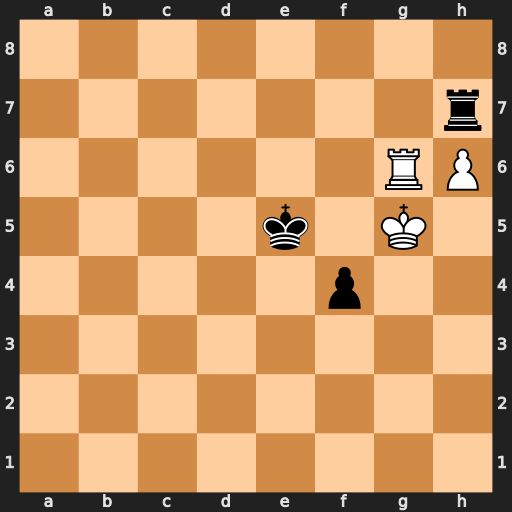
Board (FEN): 8/7r/6RP/4k1K1/5p2/8/8/8
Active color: w
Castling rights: -
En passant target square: -
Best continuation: Rf6 Rh8 Rf5+ Ke4 Rxf4+